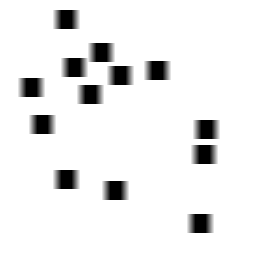
Squares: 13
Triangles: 0
Stars: 0
Total shapes: 13